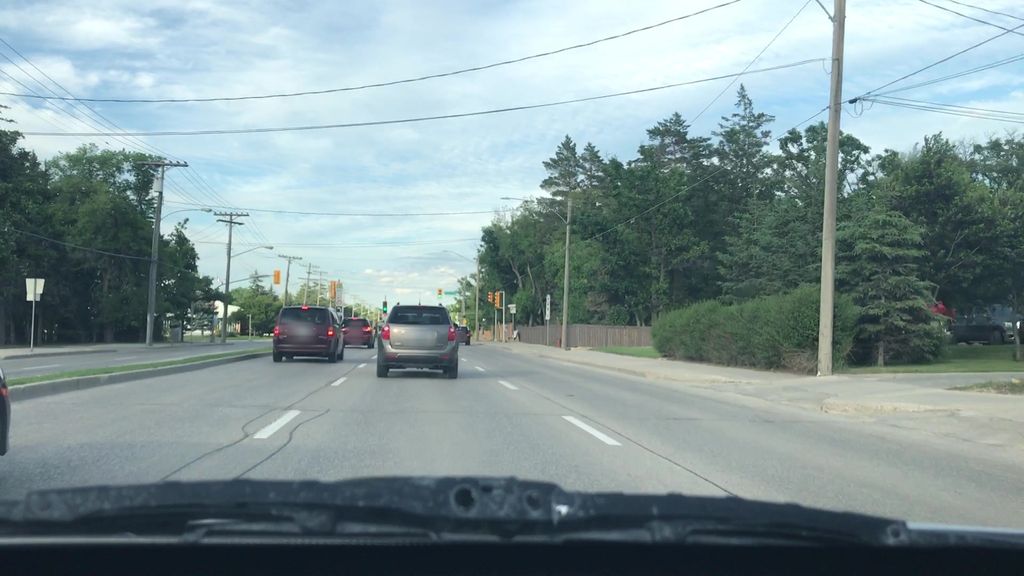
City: winnipeg